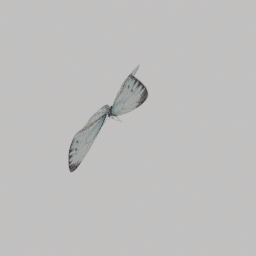
Label: animals